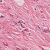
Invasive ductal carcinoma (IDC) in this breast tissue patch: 1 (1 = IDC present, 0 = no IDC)